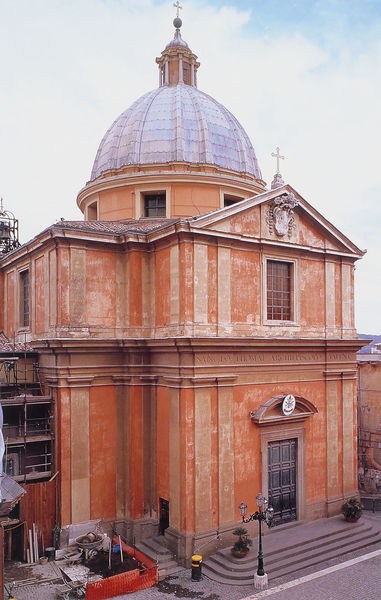
Titel: San Tommaso da Villanova
Künstler: Giovanni Lorenzo Bernini
Standort: Rom, Castel Gandolfo (EU - I - Latium)
Schlagwörter: gott, himmel, wolken, gelb, fenster, laterne, orange, pfeiler, säulen, tür, dach, gebäude, rot, kirche, pflanzen, renaissance, schrift, bogen, italien, giebel, pilaster, kuppel, treppe, stufen, foto, eingang, schild, gerüst, glaube, kreuz, dom, kugel, architrav, rom, portal, wappen, sims, sandstein, portikus, zentral, vorlagen, baustelle, bauarbeiten, zentralbau, zweigeschossig, rundgiebel, kreuzform, mülleimer, pabst, pfeilervorlagen, gebäue, rolt